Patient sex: F
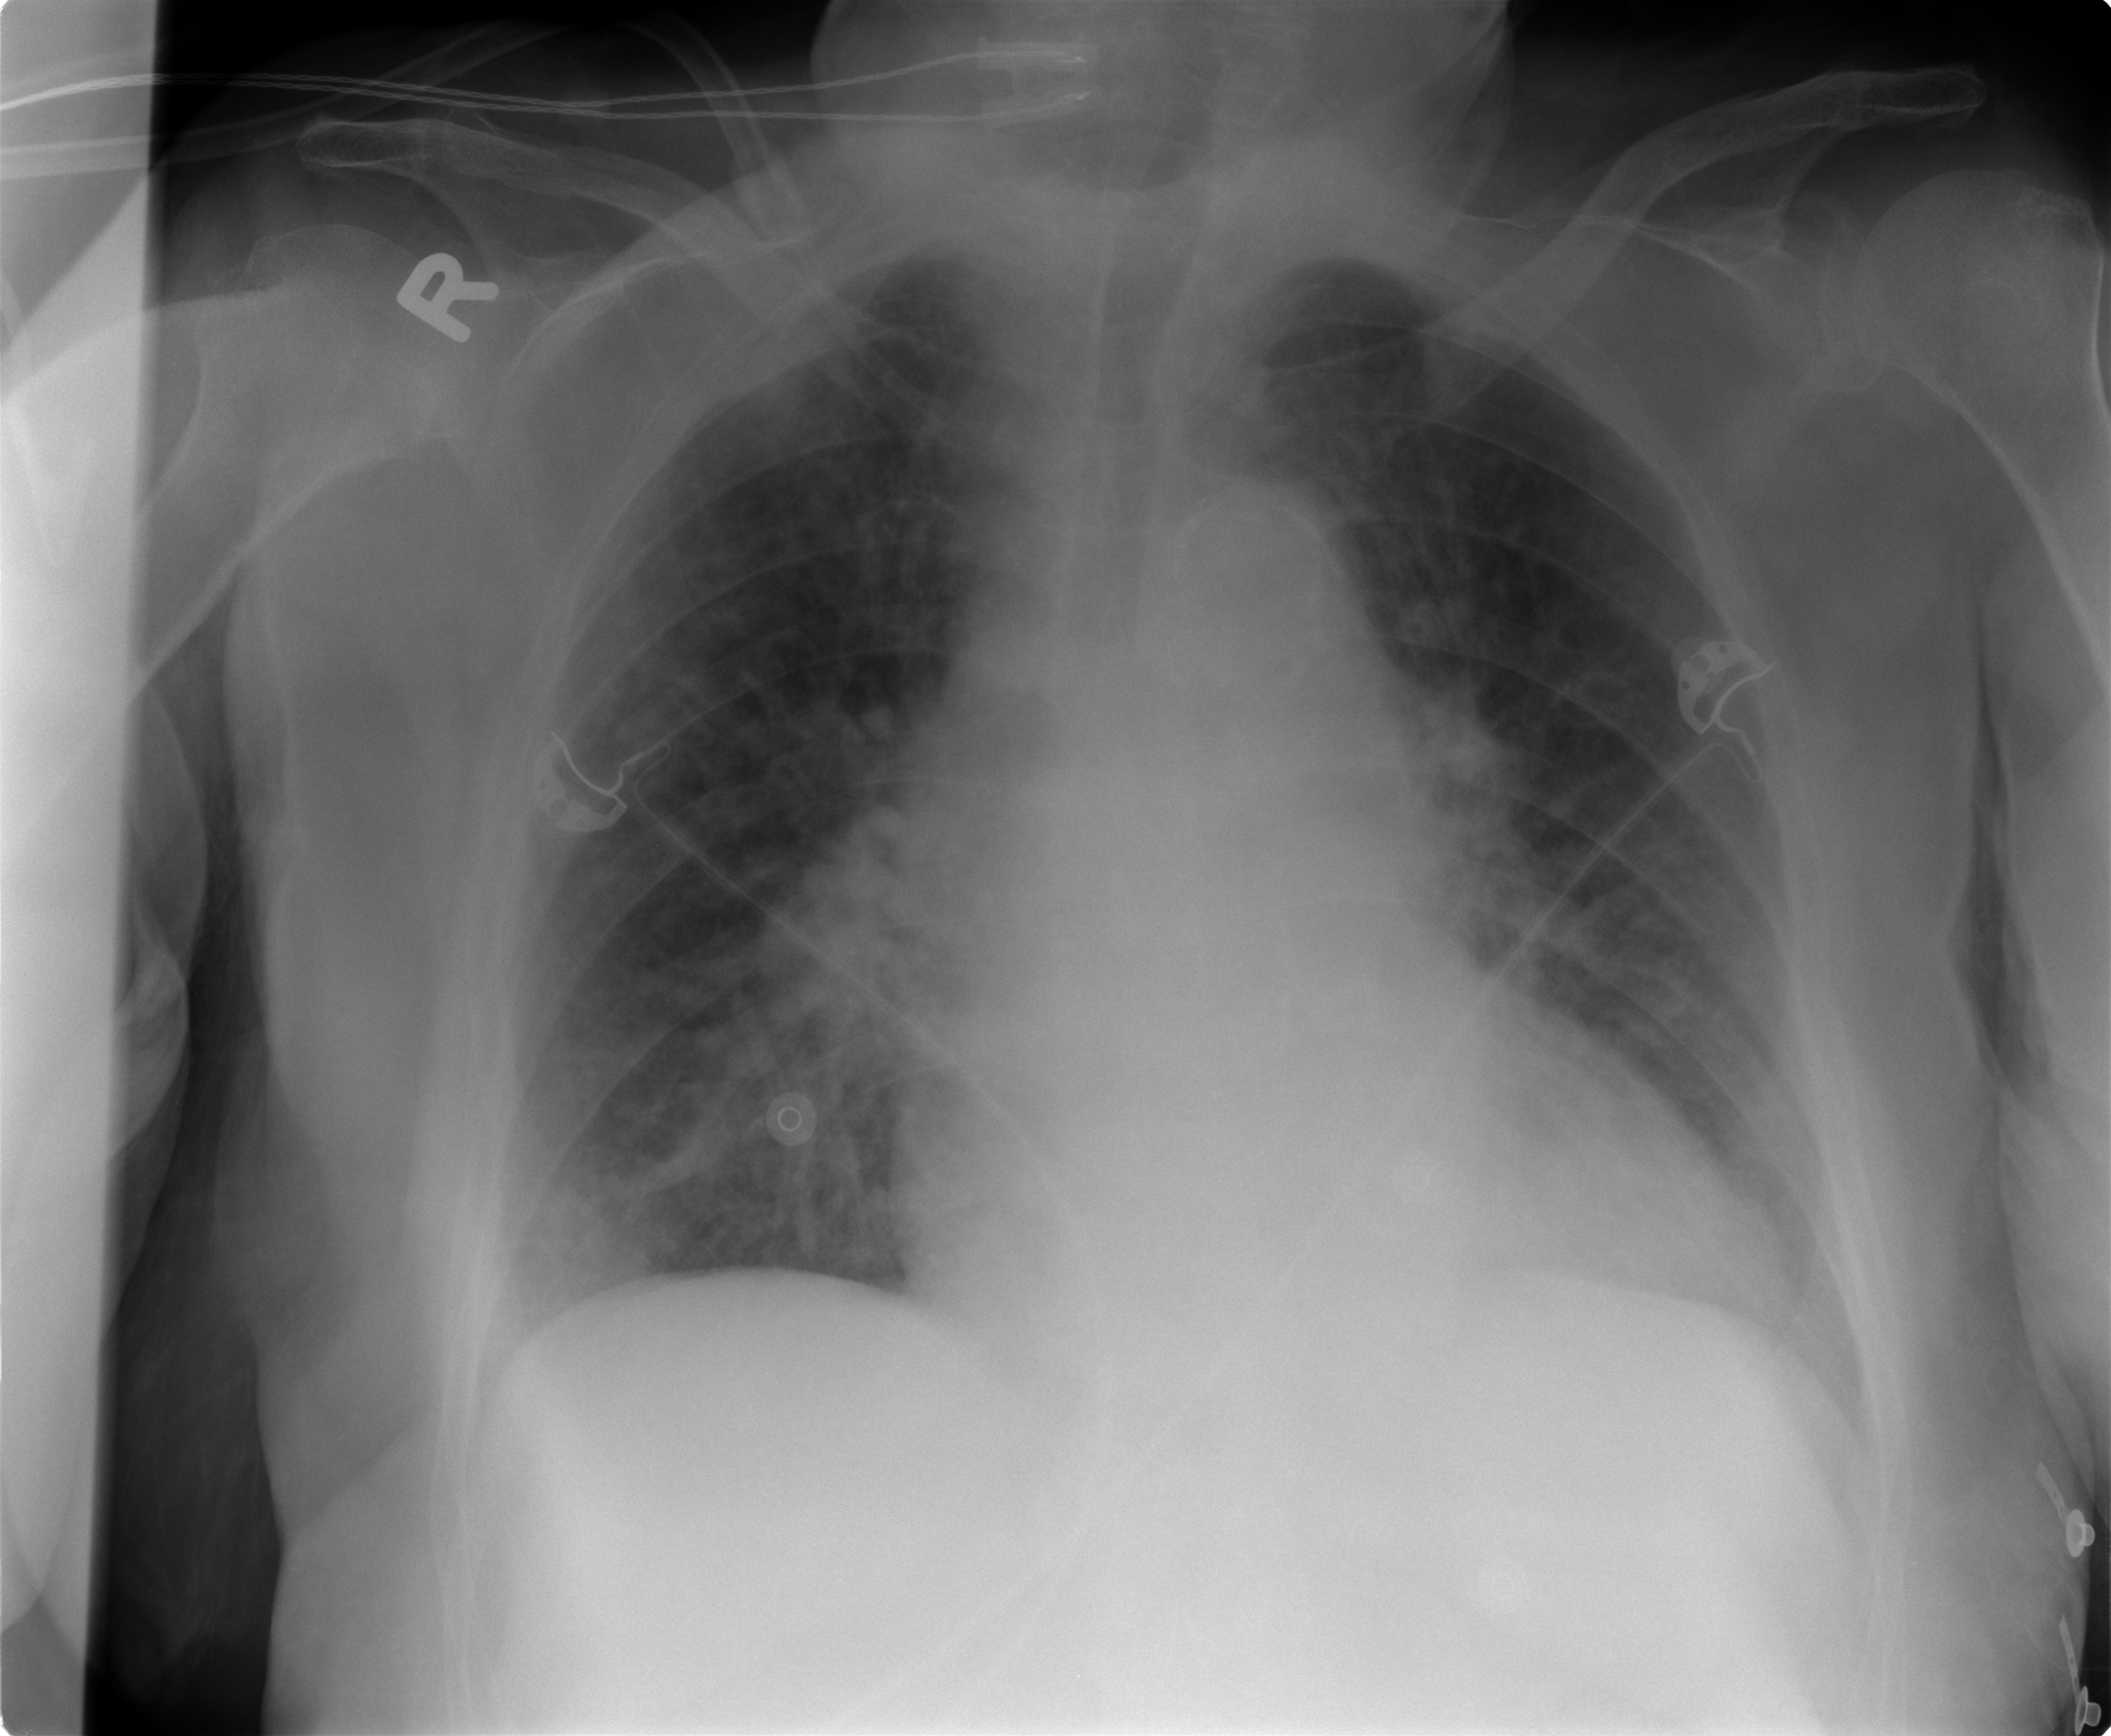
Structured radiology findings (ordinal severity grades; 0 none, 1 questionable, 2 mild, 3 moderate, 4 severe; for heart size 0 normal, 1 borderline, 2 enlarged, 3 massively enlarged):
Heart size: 2
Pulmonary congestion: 2
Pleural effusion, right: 0
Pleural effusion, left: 0
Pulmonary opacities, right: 1
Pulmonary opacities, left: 1
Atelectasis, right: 2
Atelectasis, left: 2